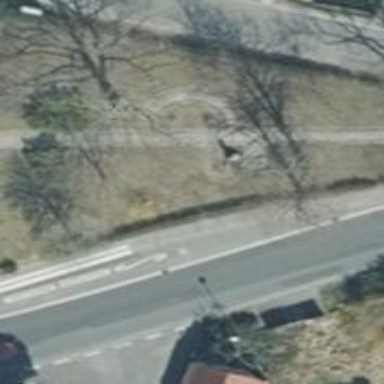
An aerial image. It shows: Historic memorial featuring statue.